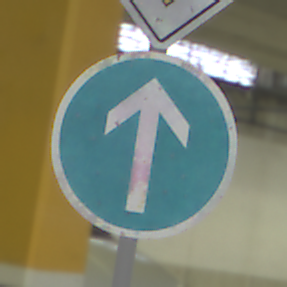
Verkehrszeichen: VorgeschriebeneFahrtrichtungGeradeaus
Zusatzzeichen oben: Vorfahrtsstrasse
Umgebung: Indoor, Special
Tageszeit: NotSpecified
Wetter: NotSpecified
Licht: Artificial
Jahreszeit: NotSpecified
Kontrast: HighContrast